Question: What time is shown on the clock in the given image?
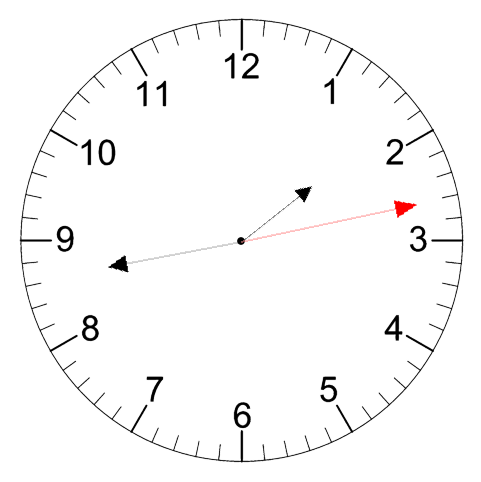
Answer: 01:43:13